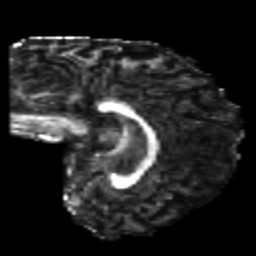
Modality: FA
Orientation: sagittal
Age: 23
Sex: female
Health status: healthy
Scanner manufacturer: philips
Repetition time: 7.477 s
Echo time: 0.08753 s